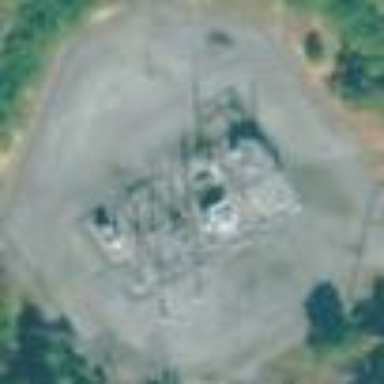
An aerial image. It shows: Distribution power substation secured by fence.